Interaction volume radius: 10 \u00c5
Interaction volume height: 10 \u00c5
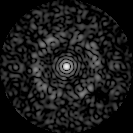
Disorder parameter: 0.8009